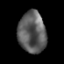
Tissue: prostate
Cell type: T cells
Senescence score: 0.3496
Nuclear area (px): 1125
Mean DAPI intensity: 93.552